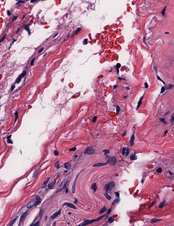
Tumor epithelial tissue: no
Tumor-associated stroma tissue: yes
Normal tissue: no